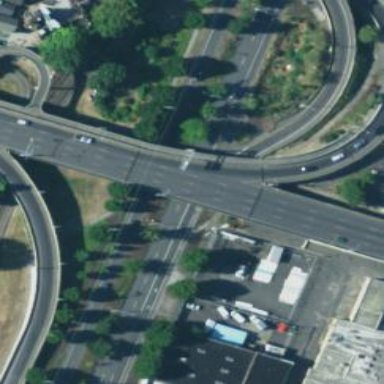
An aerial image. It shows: Asphalt bridge on trunk link highway.